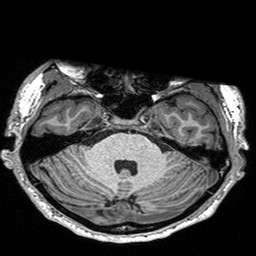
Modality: T1w
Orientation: coronal
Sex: male